Field crop: maize
Growth stage: 1
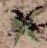
Species: atriplex